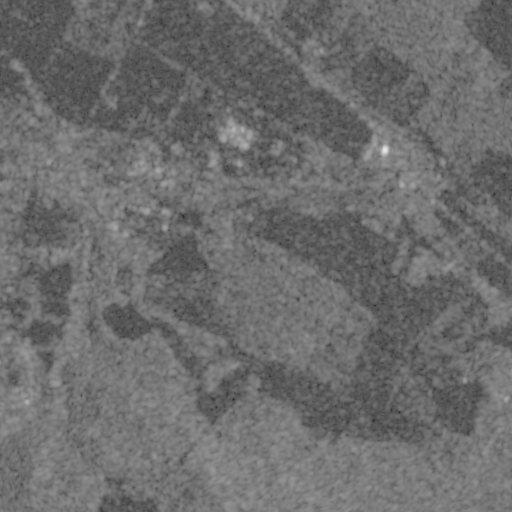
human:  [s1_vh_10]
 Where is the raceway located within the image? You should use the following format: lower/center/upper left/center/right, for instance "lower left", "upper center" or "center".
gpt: The raceway is located in the center left of the image.
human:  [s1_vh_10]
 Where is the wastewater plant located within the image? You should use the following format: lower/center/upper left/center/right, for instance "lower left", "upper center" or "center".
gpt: The wastewater plant is located in the center of the image.
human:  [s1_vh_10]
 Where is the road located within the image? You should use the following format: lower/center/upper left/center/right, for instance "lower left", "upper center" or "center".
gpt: There is no road in the image.

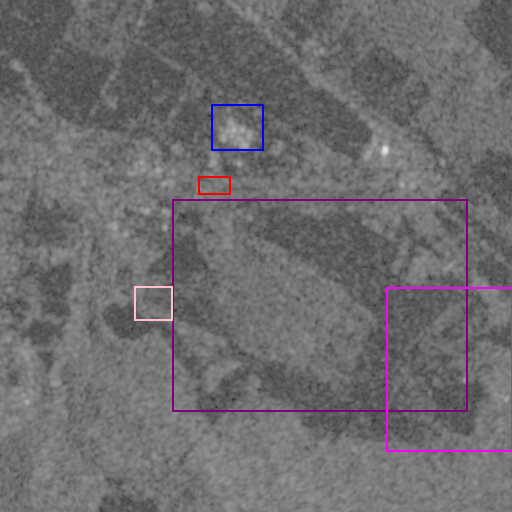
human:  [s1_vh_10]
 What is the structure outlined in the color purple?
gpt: The structure outlined in purple is a crop field.
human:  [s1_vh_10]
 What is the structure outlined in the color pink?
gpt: The structure outlined in pink is a park.
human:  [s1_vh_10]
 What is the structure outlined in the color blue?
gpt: The structure outlined in blue is a parking lot.
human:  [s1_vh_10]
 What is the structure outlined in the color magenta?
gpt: The structure outlined in magenta is a quarry.
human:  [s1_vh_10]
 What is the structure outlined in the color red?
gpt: The structure outlined in red is a wastewater plant.
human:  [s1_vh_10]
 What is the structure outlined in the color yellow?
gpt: There is no yellow outline.